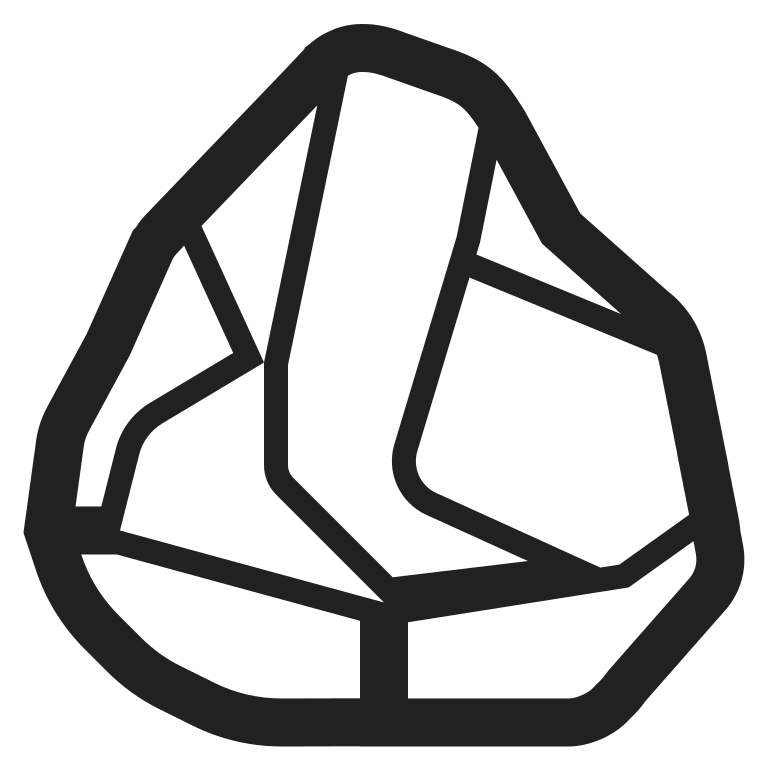
rock high contrast